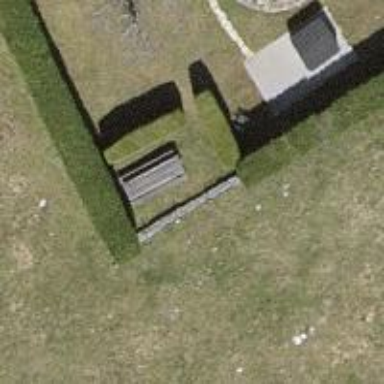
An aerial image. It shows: Hedge barrier.